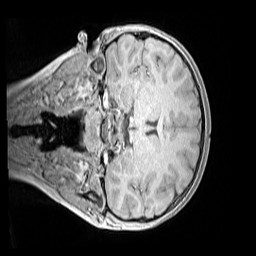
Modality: MP2RAGE
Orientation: coronal
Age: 13
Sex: female
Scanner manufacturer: siemens
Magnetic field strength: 3 T
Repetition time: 4 s
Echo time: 0.00299 s